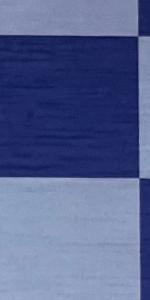
Label: Empty